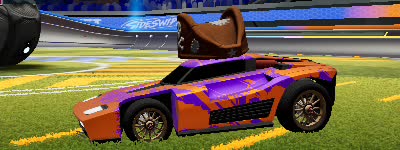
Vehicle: breakout